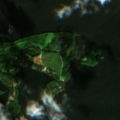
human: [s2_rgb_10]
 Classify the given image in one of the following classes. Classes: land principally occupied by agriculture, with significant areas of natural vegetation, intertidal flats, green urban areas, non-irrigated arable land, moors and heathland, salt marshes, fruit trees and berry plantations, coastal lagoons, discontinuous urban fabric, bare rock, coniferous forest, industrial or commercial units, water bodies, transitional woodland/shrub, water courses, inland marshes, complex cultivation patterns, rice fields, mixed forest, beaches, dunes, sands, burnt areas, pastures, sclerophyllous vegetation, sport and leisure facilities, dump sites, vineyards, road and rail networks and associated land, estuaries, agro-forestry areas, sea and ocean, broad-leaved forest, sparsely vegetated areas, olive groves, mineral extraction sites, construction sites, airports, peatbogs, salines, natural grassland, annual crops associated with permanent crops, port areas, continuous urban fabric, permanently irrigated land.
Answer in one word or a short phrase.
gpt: coniferous forest, mixed forest, water bodies